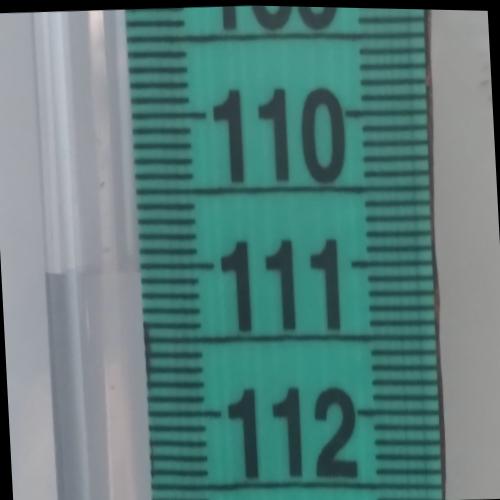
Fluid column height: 111.1 cm